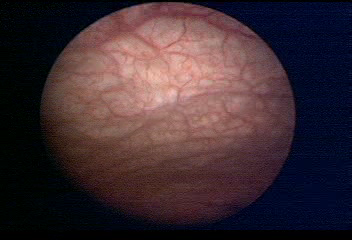
Modality: WLC
Class: Normal mucosa
Bladder cancer association: No